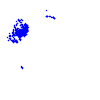
Particle: electron